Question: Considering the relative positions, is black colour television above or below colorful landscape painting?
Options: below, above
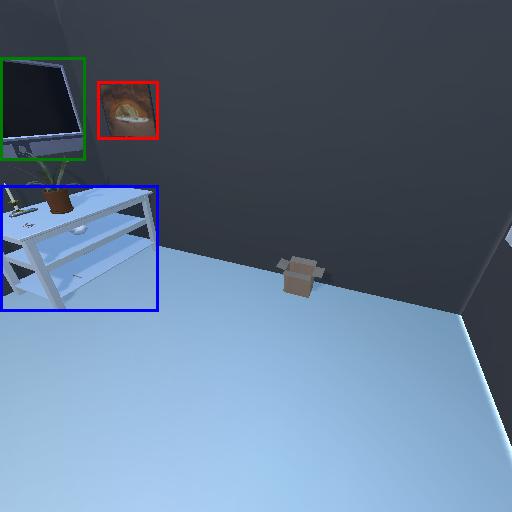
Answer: below